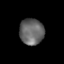
Tissue: lung
Cell type: Epithelial cells
Senescence score: 0.2323
Nuclear area (px): 622
Mean DAPI intensity: 102.26